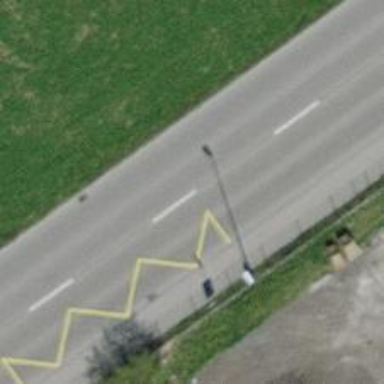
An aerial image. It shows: Public transport stop position.